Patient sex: M
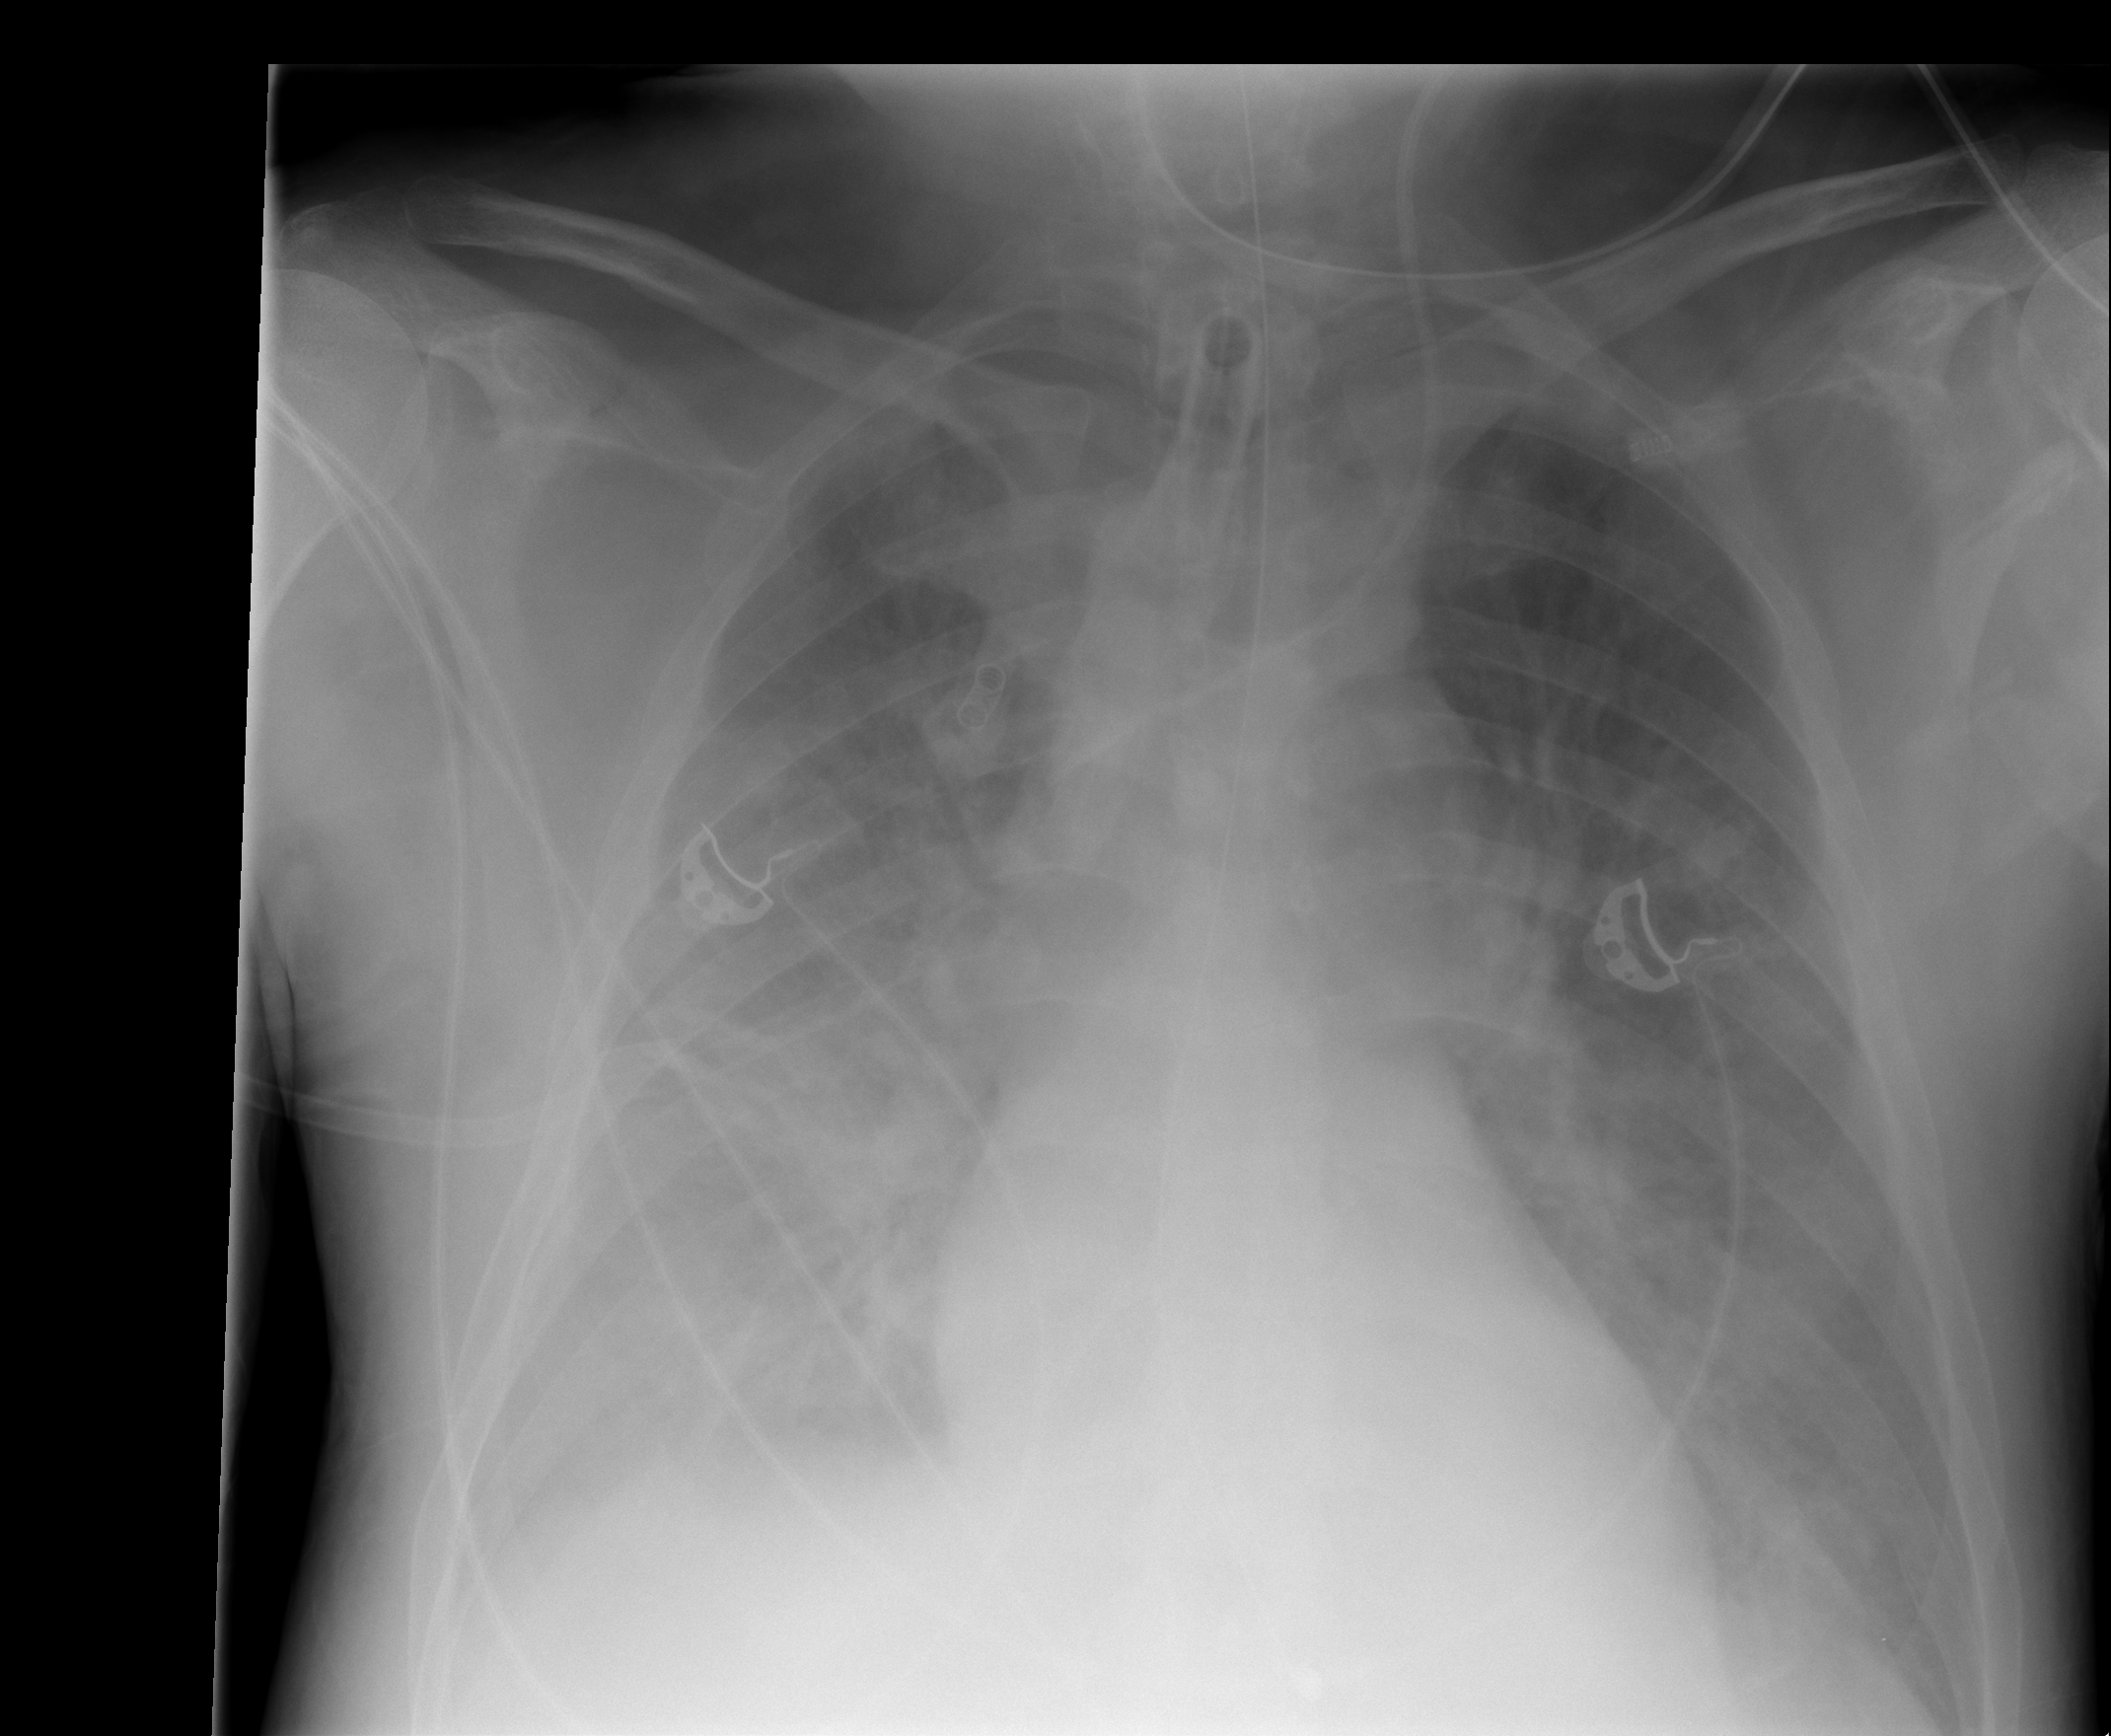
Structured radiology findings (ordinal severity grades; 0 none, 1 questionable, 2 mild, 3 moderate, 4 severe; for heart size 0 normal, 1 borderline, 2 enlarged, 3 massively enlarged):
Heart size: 0
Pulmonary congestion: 2
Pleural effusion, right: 0
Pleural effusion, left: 2
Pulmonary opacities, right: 3
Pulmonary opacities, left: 3
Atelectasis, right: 3
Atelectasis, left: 2